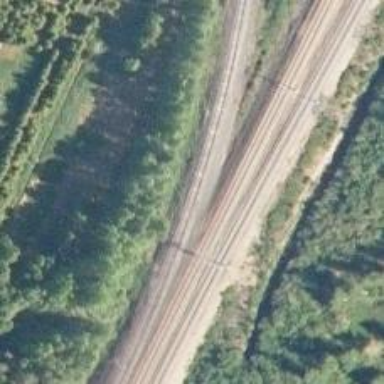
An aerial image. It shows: Railway track with continuous electrified contact lines.